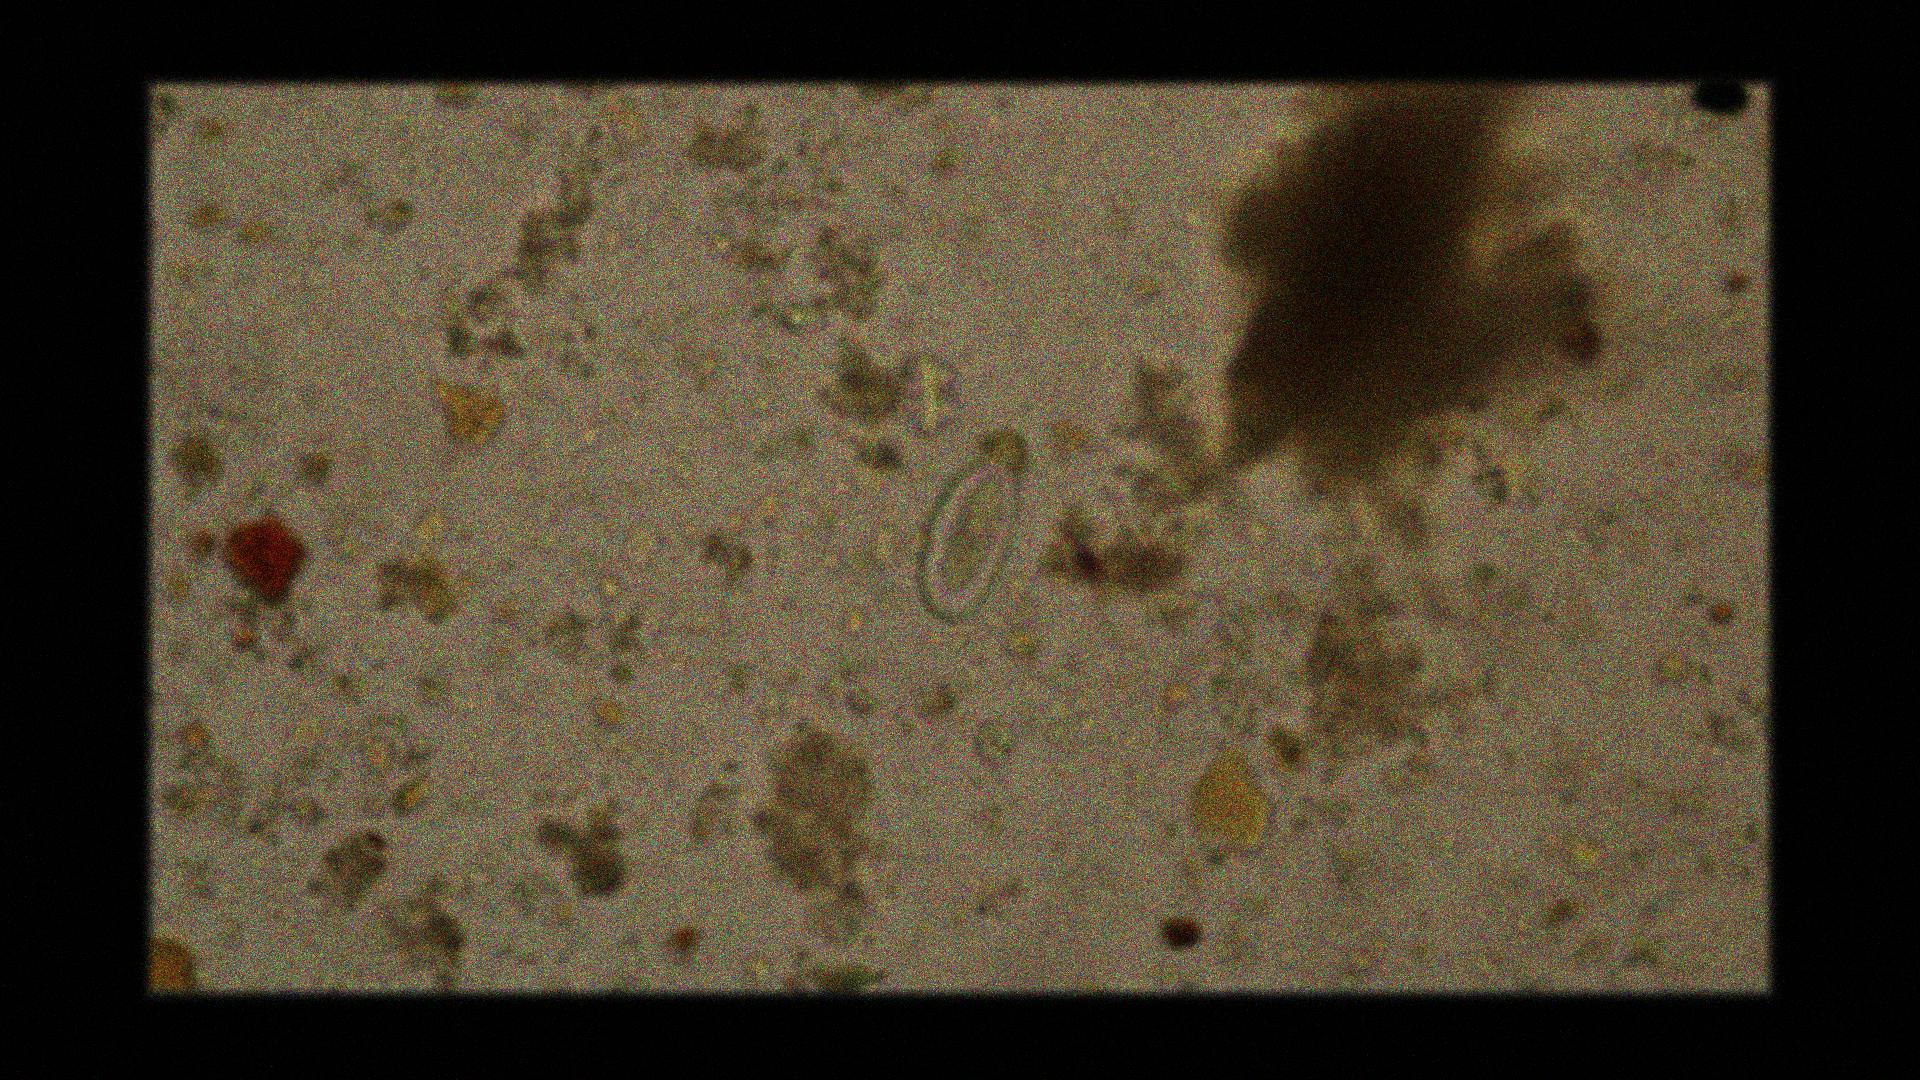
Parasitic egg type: Enterobius vermicularis